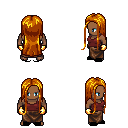
a pixel art fantasy rpg character, male body template, human, dark skin, maroon pirate shirt, robe skirt, dark blonde extra-long hairstyle, gold gloves, black slippers, four views (front, back, left, right), 2x2 character sprite sheet, small pixel art, hard edges, no anti-aliasing